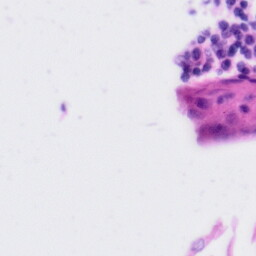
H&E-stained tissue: Tonsil